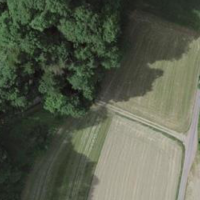
EUNIS habitat code: 52
Species observed at this site:
Corylus avellana